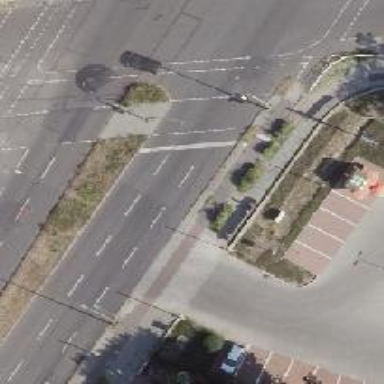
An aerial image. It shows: Road with traffic signals.